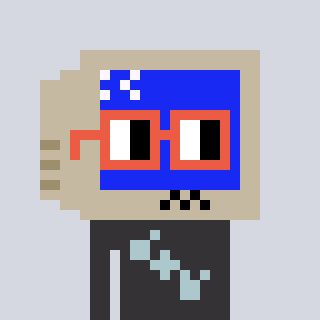
a pixel art character with square orange glasses, a old monitor-shaped head and a grayscale-colored body on a cool background